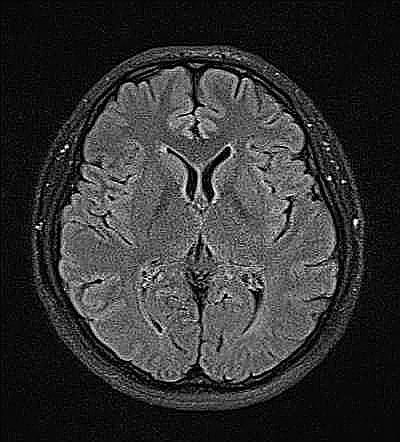
Label: notumor